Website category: book
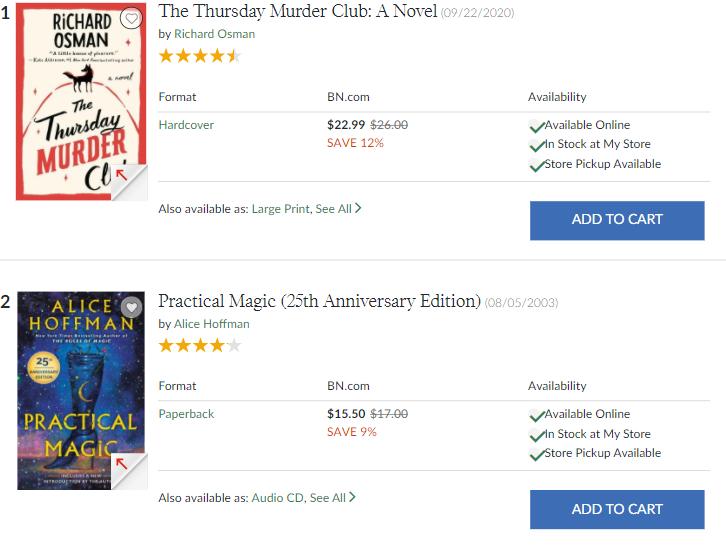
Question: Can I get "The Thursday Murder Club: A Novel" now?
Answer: yes

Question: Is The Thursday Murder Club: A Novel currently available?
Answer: yes

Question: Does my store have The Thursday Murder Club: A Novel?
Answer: yes

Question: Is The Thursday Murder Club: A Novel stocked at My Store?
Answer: yes

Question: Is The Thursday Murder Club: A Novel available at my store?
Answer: yes

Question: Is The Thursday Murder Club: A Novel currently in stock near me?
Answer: yes

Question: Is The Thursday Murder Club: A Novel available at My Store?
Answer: yes

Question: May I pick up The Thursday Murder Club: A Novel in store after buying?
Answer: yes

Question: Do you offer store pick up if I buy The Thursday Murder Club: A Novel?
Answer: yes

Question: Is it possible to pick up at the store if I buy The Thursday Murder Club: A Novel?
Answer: yes

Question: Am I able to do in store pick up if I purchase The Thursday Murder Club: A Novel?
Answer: yes

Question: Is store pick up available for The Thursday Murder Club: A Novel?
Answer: yes

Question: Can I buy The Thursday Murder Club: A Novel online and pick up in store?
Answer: yes